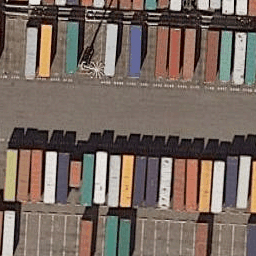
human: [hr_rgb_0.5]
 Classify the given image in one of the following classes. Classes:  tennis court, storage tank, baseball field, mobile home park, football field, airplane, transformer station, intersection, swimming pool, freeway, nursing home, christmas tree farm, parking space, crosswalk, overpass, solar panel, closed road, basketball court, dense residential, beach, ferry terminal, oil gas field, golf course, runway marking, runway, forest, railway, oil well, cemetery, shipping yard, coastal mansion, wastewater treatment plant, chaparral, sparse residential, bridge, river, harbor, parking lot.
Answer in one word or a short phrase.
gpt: shipping yard